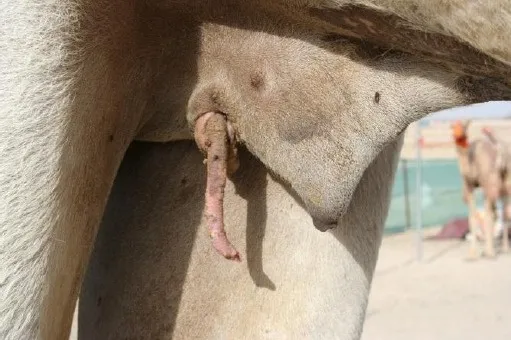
Prolapse of penis through the base of the prepuce.
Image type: medical_photograph (skin_photograph)